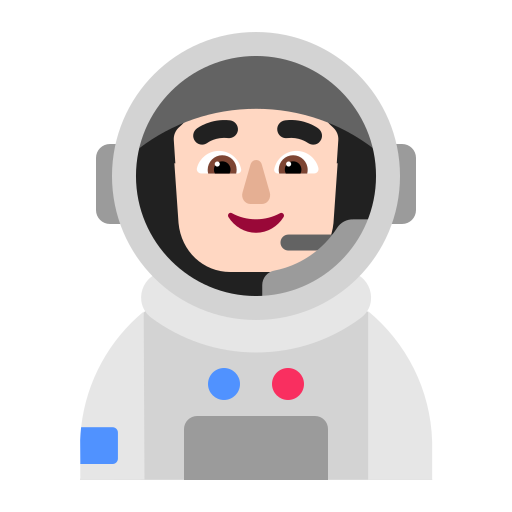
man astronaut flat light